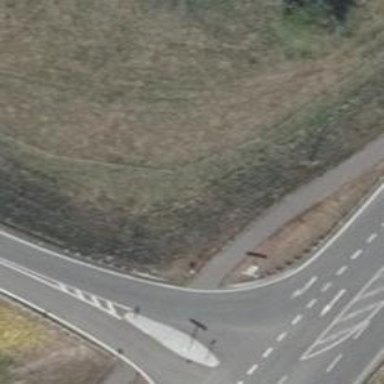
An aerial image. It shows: Path with asphalt surface running alongside embankment.